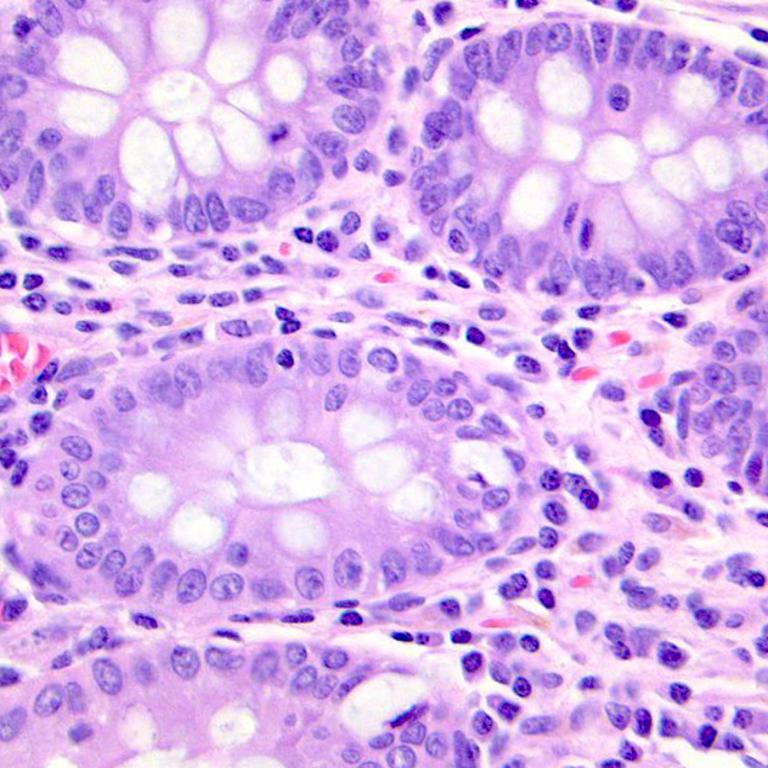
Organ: colon
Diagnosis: benign